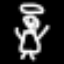
Label: angel